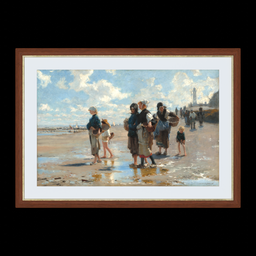
Label: decoration